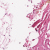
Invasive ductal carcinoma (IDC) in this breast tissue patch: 0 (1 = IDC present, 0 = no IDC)